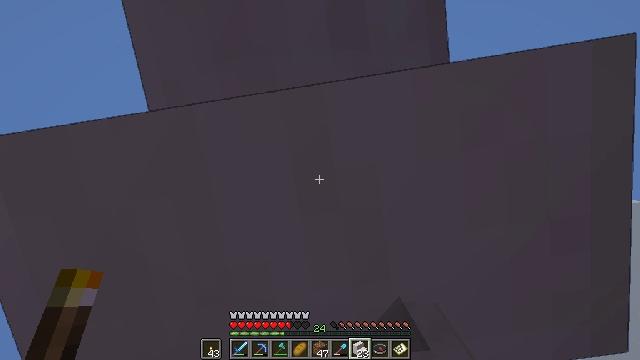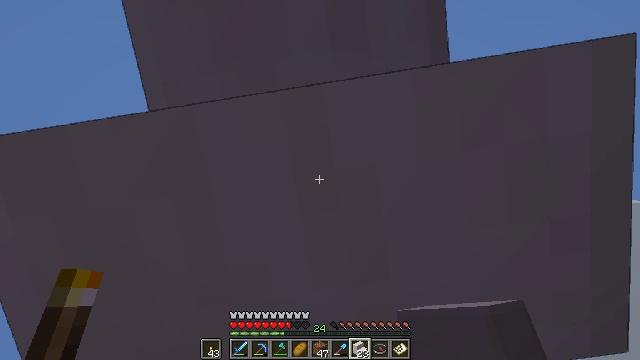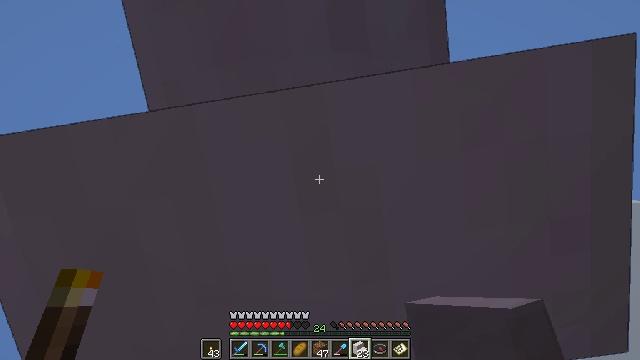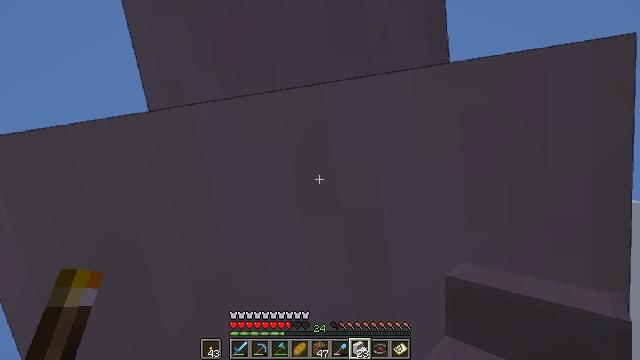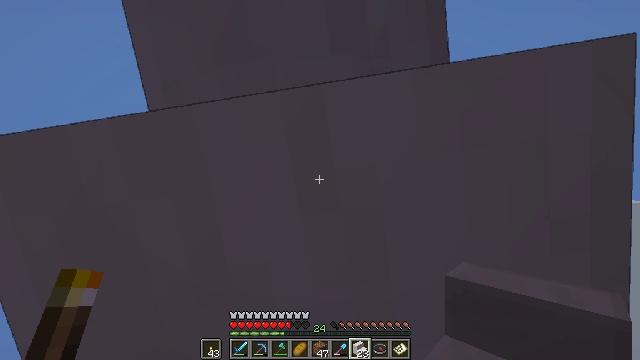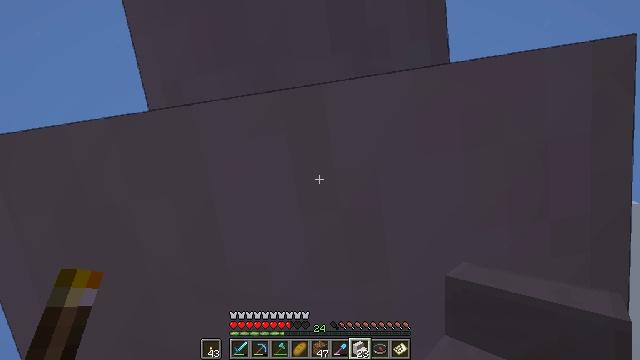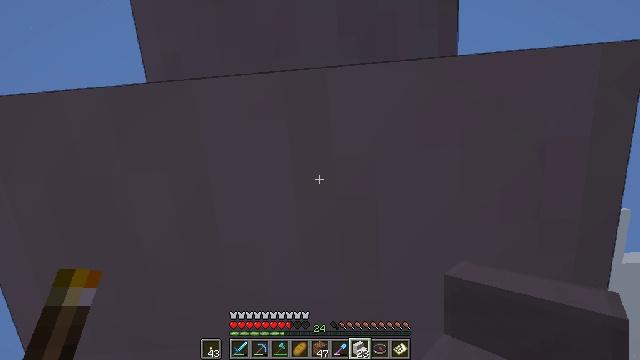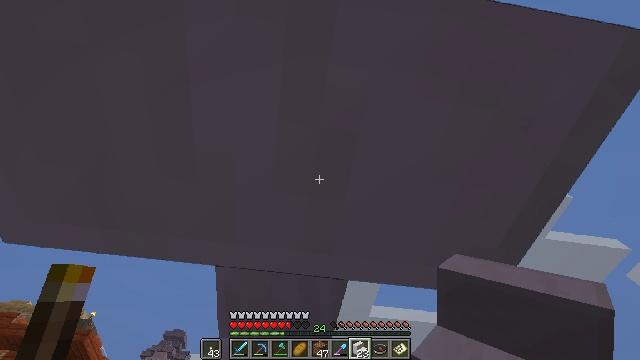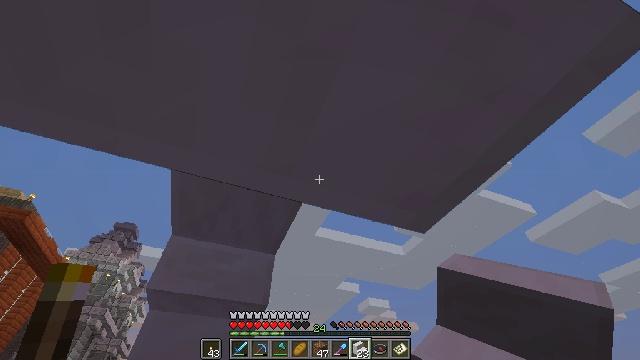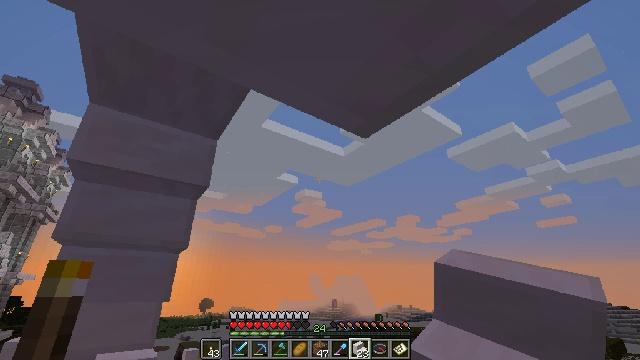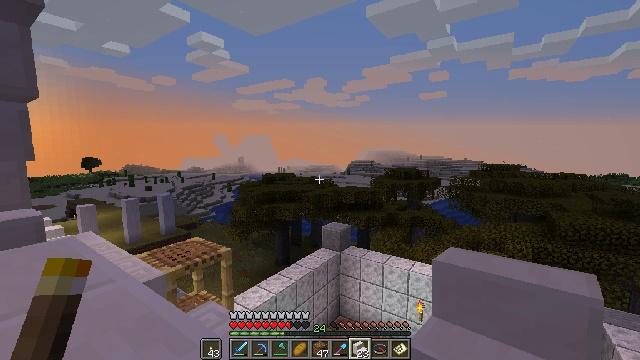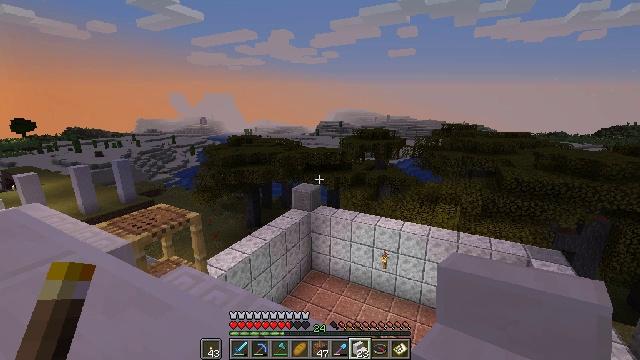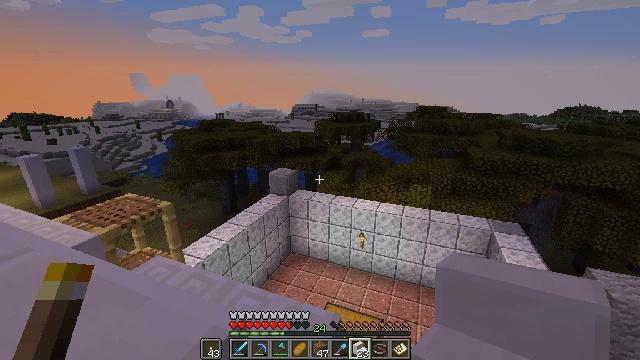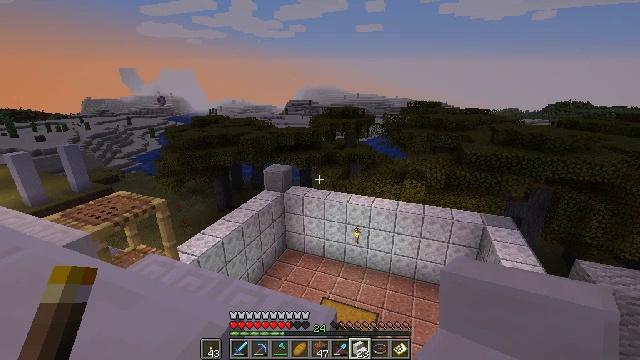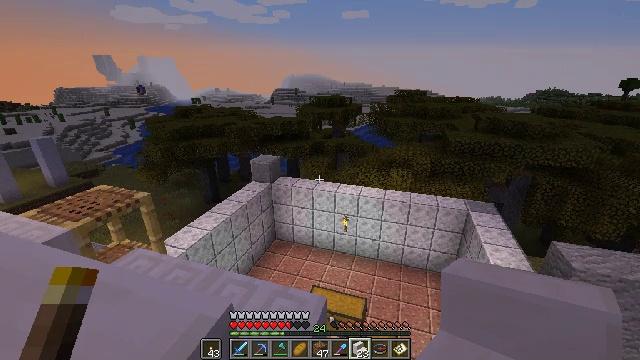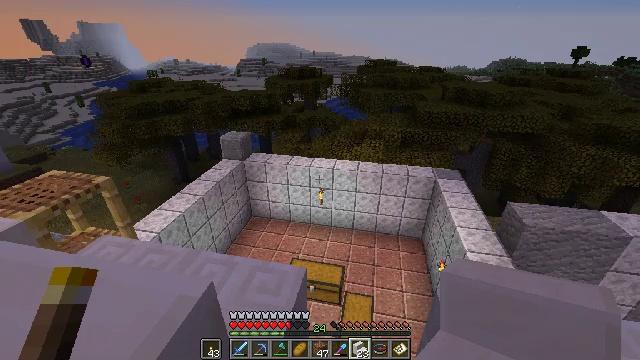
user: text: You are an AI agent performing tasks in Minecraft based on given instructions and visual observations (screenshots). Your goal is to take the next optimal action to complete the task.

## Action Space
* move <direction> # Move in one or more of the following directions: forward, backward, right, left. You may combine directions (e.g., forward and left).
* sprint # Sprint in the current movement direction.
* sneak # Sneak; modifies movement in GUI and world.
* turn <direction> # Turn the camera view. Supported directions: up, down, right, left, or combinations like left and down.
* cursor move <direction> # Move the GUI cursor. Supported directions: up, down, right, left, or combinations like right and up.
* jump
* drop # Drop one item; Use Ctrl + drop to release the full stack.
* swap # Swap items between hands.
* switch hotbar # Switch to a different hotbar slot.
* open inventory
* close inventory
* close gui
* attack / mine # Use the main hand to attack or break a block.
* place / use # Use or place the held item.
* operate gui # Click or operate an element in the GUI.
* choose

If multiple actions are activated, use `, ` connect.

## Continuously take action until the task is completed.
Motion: motion action
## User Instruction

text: Break the quartz stairs block.
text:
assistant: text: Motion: no_op
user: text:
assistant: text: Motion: no_op
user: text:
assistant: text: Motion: no_op
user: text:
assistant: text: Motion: no_op
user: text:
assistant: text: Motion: no_op
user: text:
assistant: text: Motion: turn right and down
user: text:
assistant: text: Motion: turn right and down
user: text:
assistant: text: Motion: turn right and down
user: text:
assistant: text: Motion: turn right and down
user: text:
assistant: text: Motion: turn right and down
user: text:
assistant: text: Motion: turn right and down
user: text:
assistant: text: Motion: turn right and down
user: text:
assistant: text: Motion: turn right
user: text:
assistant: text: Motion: turn right and down
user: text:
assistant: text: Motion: turn right and down
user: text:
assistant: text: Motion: turn right and down
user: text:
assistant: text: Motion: turn right and down
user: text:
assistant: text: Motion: no_op
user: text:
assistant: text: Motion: no_op
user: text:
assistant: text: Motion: no_op
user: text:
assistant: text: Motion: turn right and up
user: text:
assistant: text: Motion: turn right and up
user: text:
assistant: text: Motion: turn right and up
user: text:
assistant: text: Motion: turn right and up
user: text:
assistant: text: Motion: turn right and up
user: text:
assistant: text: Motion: turn right and up
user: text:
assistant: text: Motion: turn right and up
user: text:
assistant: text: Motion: turn right and up, switch to hotbar 2
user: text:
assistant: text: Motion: turn up, switch to hotbar 2
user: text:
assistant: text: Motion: turn left and up, switch to hotbar 2